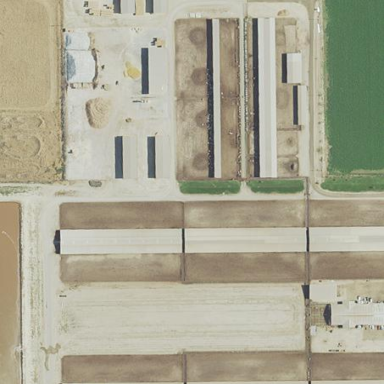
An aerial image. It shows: Farmyard area.